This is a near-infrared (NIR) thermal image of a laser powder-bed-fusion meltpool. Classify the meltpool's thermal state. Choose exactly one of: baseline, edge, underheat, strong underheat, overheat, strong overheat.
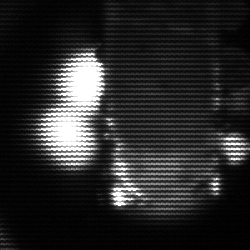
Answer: strong underheat